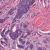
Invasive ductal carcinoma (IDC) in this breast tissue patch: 1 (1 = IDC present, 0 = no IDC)